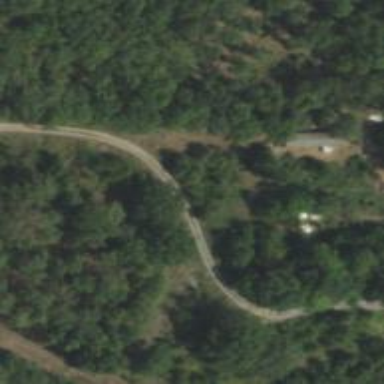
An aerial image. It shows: Service road.